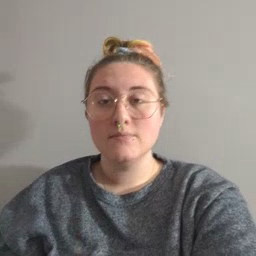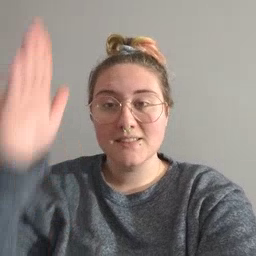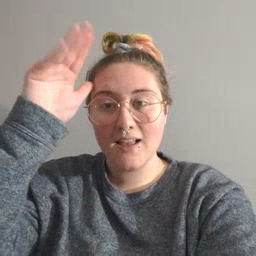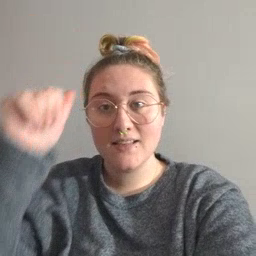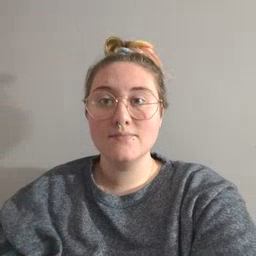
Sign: donkey